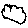
Label: cloud